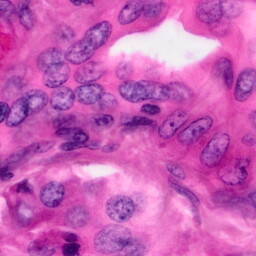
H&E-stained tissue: Pancreatic